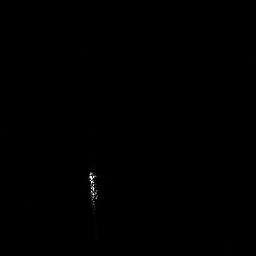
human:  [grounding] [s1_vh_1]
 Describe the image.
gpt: In the satellite image, there is  <ref>1 medium ship </ref> <box>[[33, 65, 37, 83, 0]]</box> located at bottom.